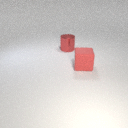
large red rubber cube in front of large red metal cylinder